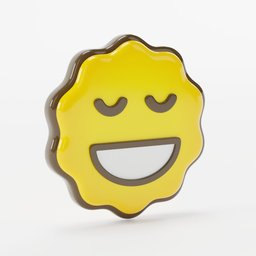
Label: decoration